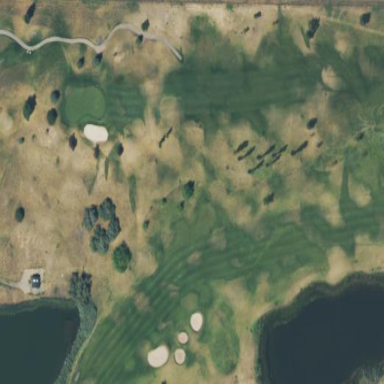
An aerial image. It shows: Well-maintained grass golf fairway that is regularly mowed.